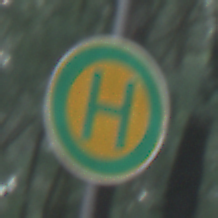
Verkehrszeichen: Haltestelle
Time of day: SunriseSunset
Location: Outdoor (Nature)
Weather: NotSpecified
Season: Autumn
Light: Natural